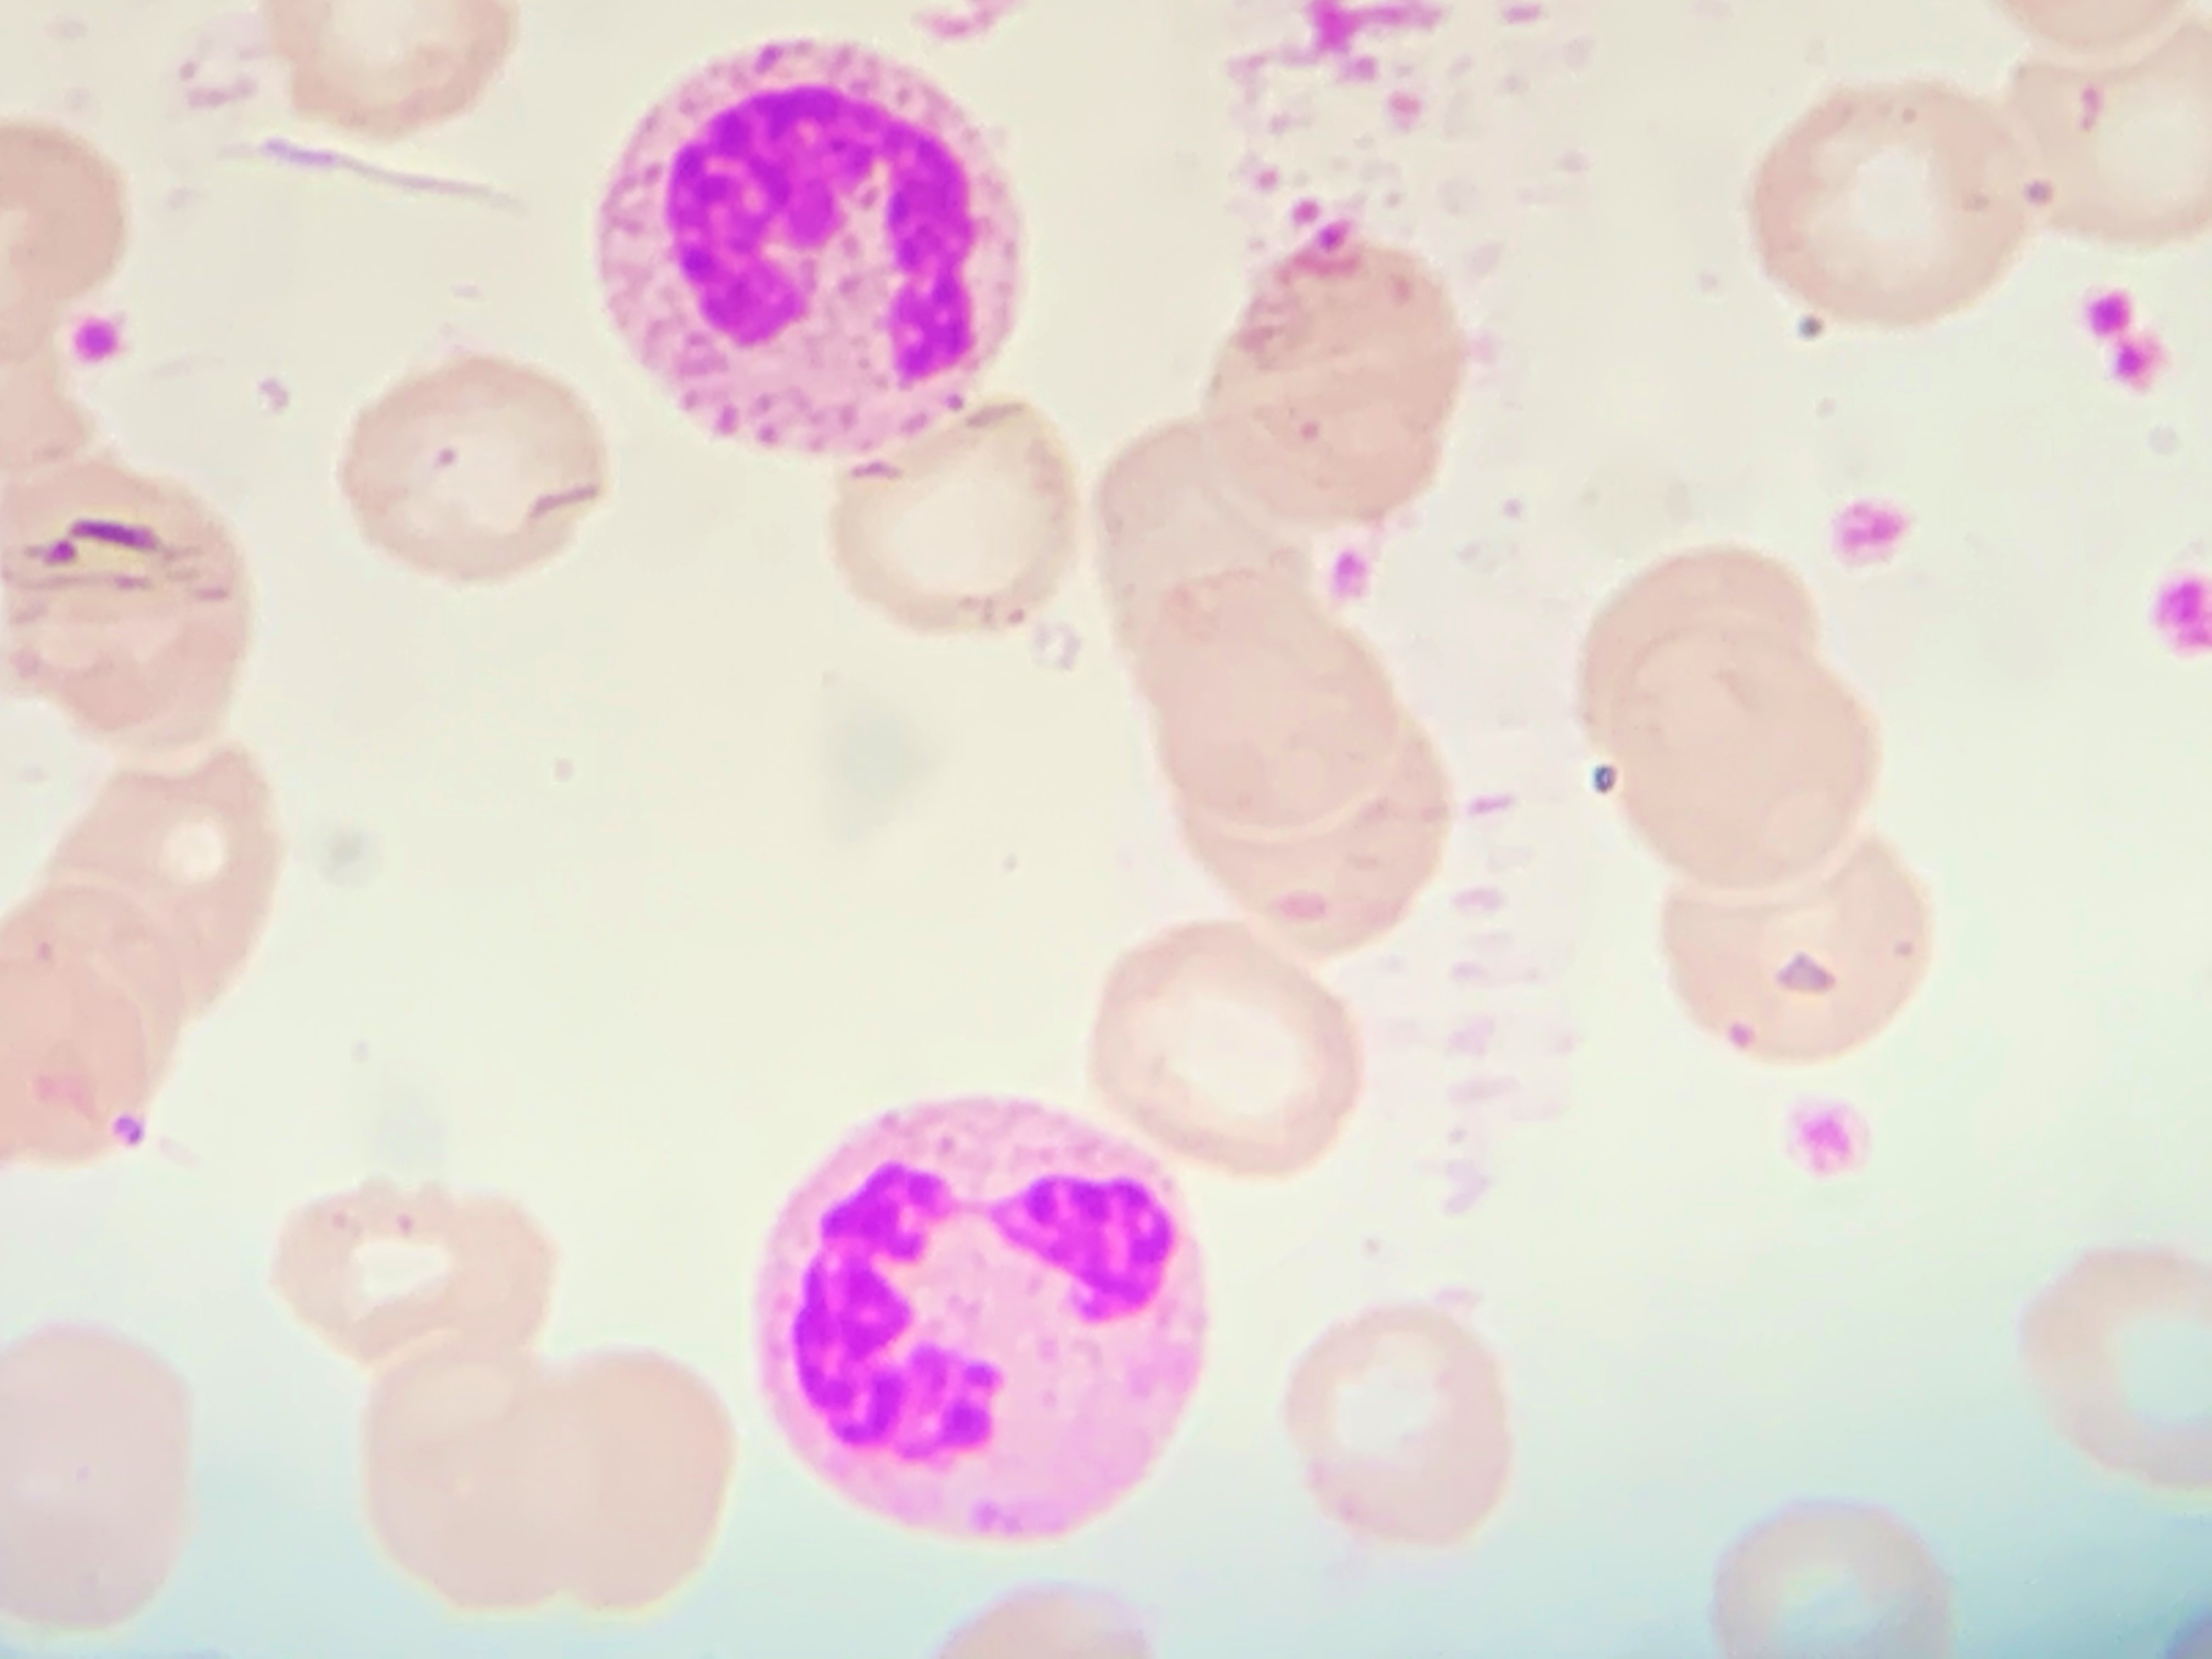
Cell type: NEUTROPHILS